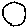
Label: circle